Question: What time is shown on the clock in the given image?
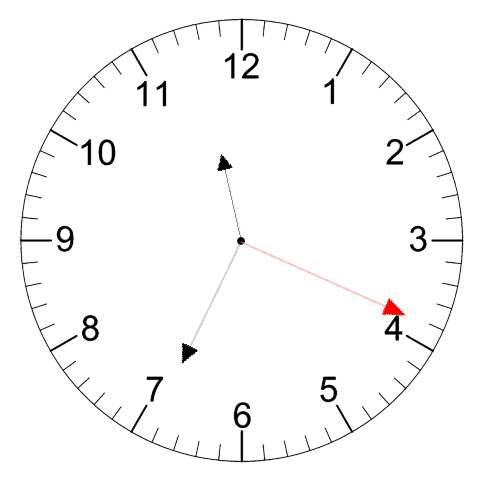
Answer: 11:34:19